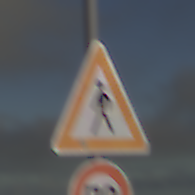
Verkehrszeichen: FussgaengerRechts
Zusatzzeichen unten: Geschwindigkeit70
Umgebung: Outdoor, Nature
Tageszeit: SunriseSunset
Wetter: PartlyCloudy
Licht: Natural
Jahreszeit: NotSpecified
Kontrast: HighContrast